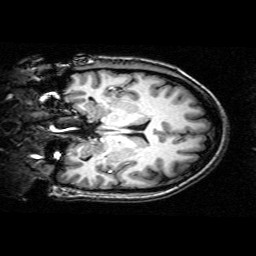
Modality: T1w
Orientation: coronal